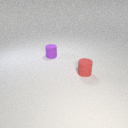
small red rubber cylinder in front of small purple rubber cylinder